Question: I am using 'android.support.v4.widget.SlidingPaneLayout' to make a sliding menu. Alas, 'SlidingPaneLayout' only pushes main contents, and does not include the action bar. I want this layout to push the action bar too!
I would like the layout like this:

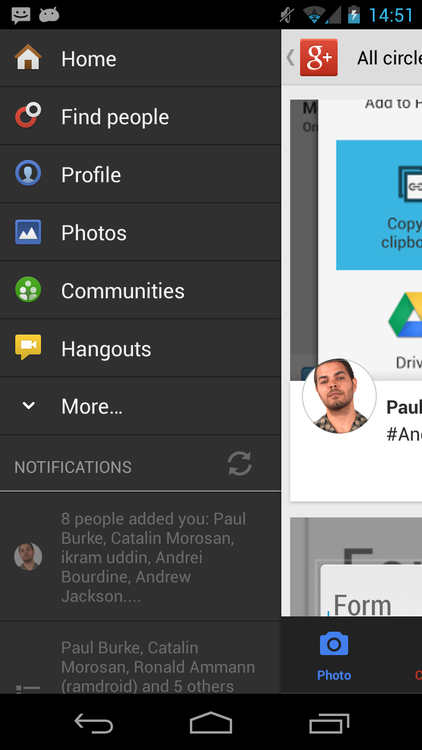
Answer: (Sorry for poor English. Please somebody edit this answer.)
Finally, I solved this problem! I inspired by <URL>
In short,
ActionbarActivity has view hierarchy like this (but different version has different hierarchy! this example is hierarchy of android 2.3 gingerbread.).
'''
A(decorView)--- B(FrameLayout)--- C(LinearLayout)--- D(Layout including actionbar)
\__ E(Layout including contents)
'''
1. remove B from A
2. inflate SlidingPaneLayout (called F)
3. inflate sliding menu's view (called G)
4. add G into F
5. add into F
6. add F into A
and result.
'''
A(decorView)--- F(SlidingPaneLayout)--- G(sliding menu view)
\__ B(FrameLayout)--- C(LinearLayout)--- D(Layout including actionbar)
\__ E(Layout including contents)
'''
application codes in below
MainActivity.java
'''
public class MainActivity extends ActionBarActivity {
@InjectView(R.id.hello)
TextView mTextView;
@InjectView(R.id.call_menu)
Button mCallMenu;
@Override
protected void onCreate(Bundle savedInstanceState) {
super.onCreate(savedInstanceState);
setContentView(R.layout.activity_main);
ButterKnife.inject(this);
//get A
ViewGroup parentView = (ViewGroup) getWindow().getDecorView();
//get B
ViewGroup viewIncludingAction = (ViewGroup) parentView.getChildAt(0);
//maintain background theme
TypedArray a = getTheme().obtainStyledAttributes(new int[] {android.R.attr.windowBackground});
int background = a.getResourceId(0, 0);
a.recycle();
viewIncludingAction.setBackgroundResource(background);
//remove B
parentView.removeView(viewIncludingAction);
//inflate F
final ViewGroup paneLayout = (ViewGroup) getLayoutInflater().inflate(R.layout.view_slide_pane, null, false);
//inflate G
View menuView = getLayoutInflater().inflate(R.layout.fragment_side_menu, paneLayout, false);
//because there's no default padding for status bar, add it mint result = 0;
int result = 0;
int resourceId = getResources().getIdentifier("status_bar_height", "dimen", "android");
if (resourceId > 0) {
result = getResources().getDimensionPixelSize(resourceId);
}
menuView.setPadding(0, result, 0, 0);
//process 4~6
paneLayout.addView(menuView);
paneLayout.addView(viewIncludingAction);
parentView.addView(paneLayout);
mCallMenu.setOnClickListener(new View.OnClickListener() {
@Override
public void onClick(View view) {
((SlidingPaneLayout)paneLayout).openPane();
}
});
}
}
'''
activity_main.xml
'''
<RelativeLayout xmlns:android="http://schemas.android.com/apk/res/android"
xmlns:tools="http://schemas.android.com/tools"
android:layout_width="match_parent"
android:layout_height="match_parent"
android:paddingLeft="@dimen/activity_horizontal_margin"
android:paddingRight="@dimen/activity_horizontal_margin"
android:paddingTop="@dimen/activity_vertical_margin"
android:paddingBottom="@dimen/activity_vertical_margin"
tools:context=".MainActivity">
<TextView
android:id="@+id/hello"
android:text="@string/hello_world"
android:layout_width="wrap_content"
android:layout_height="wrap_content" />
<Button
android:id="@+id/call_menu"
android:layout_width="wrap_content"
android:layout_height="wrap_content"
android:layout_below="@id/hello"
android:text="pop"/>
</RelativeLayout>
'''
fragment_side_menu.xml
'''
<?xml version="1.0" encoding="utf-8"?>
<LinearLayout xmlns:android="http://schemas.android.com/apk/res/android"
android:orientation="vertical"
android:layout_width="wrap_content"
android:layout_height="match_parent">
<TextView
android:layout_width="100dp"
android:layout_height="match_parent"
android:textSize="30sp"
android:text="TEST"/>
</LinearLayout>
'''
view_slid_pane.xml
'''
<?xml version="1.0" encoding="utf-8"?>
<android.support.v4.widget.SlidingPaneLayout
xmlns:android="http://schemas.android.com/apk/res/android"
android:layout_width="match_parent"
android:layout_height="match_parent">
</android.support.v4.widget.SlidingPaneLayout>
'''